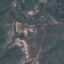
Land use / land cover class: HerbaceousVegetation